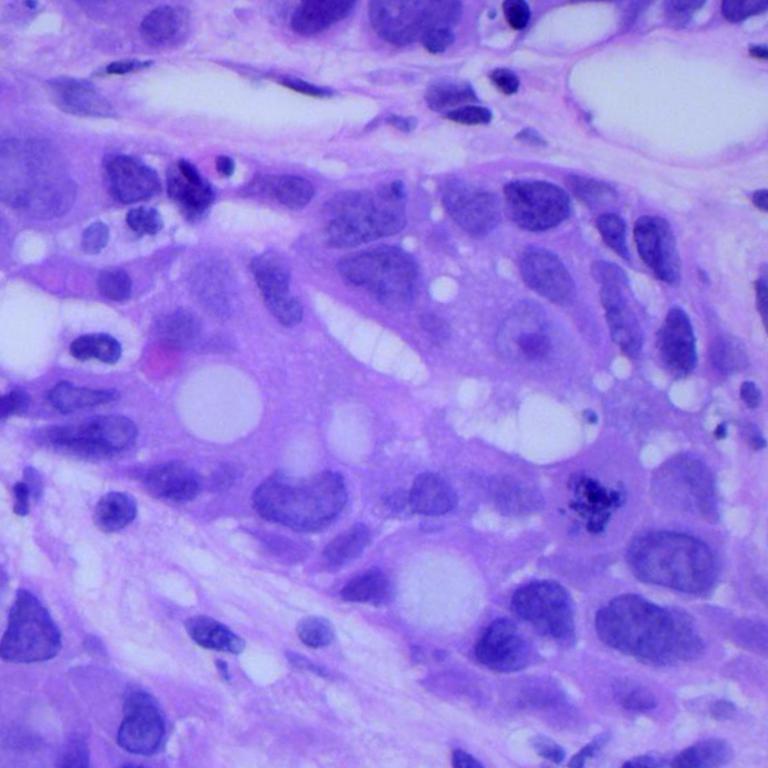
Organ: lung
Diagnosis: adenocarcinomas